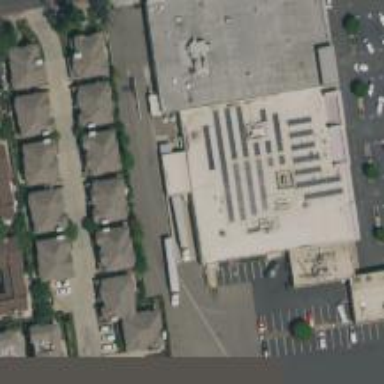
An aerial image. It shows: Retail building.